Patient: sex F, age 83
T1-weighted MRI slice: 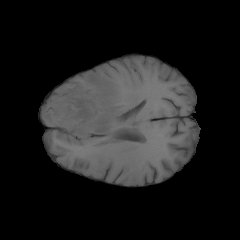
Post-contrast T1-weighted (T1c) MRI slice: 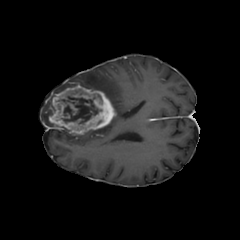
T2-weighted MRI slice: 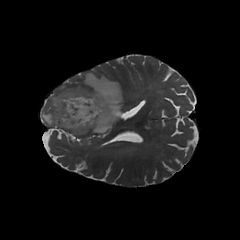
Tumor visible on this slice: yes
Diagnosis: Glioblastoma, IDH-wildtype
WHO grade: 4